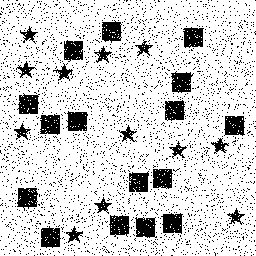
Squares: 16
Triangles: 0
Stars: 12
Total shapes: 28